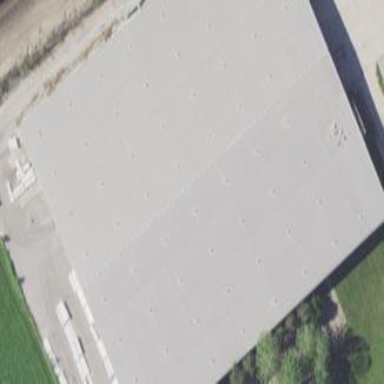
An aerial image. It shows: Industrial building.